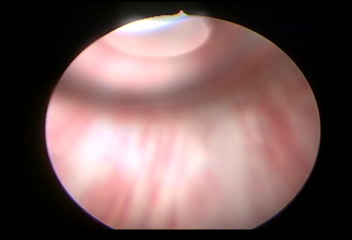
Modality: WLC
Class: Normal mucosa
Bladder cancer association: No